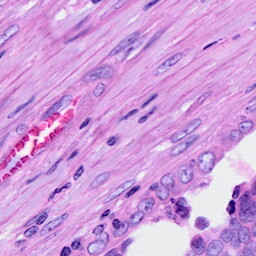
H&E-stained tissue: Ovarian